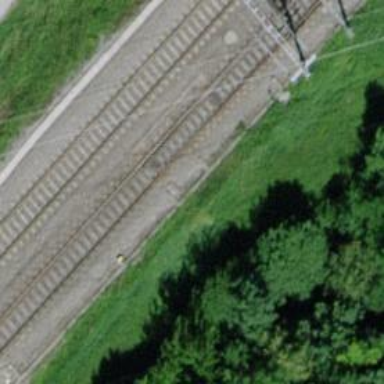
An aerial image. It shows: Railway switch.